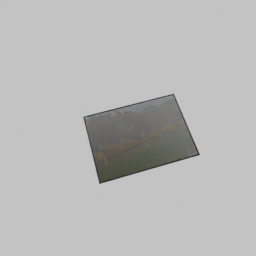
Label: decoration